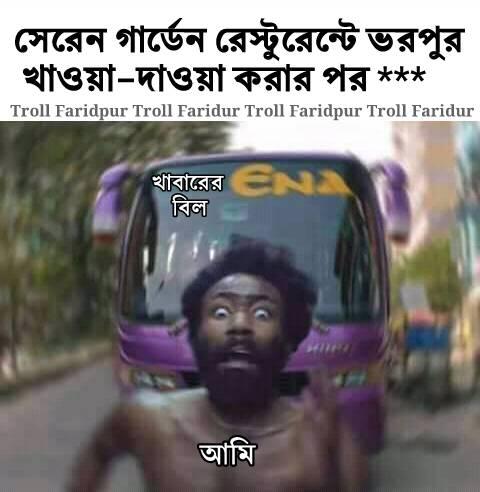
Caption: সেরেন গার্ডেনে রেস্টুরেন্টে ভরপুর খাওয়া - দাওয়া করার পর ***   খাবারের বিল     আমি
Label: non-hate